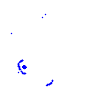
Particle: proton